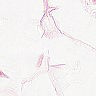
Metastatic tissue present: no